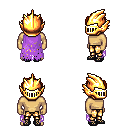
a pixel art fantasy rpg character, male body template, human, tanned skin, maroon tattered cape, gold greaves, dark blonde bedhead hairstyle, gold helm, ghillies, four views (front, back, left, right), 2x2 character sprite sheet, small pixel art, hard edges, no anti-aliasing